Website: ulta-beauty
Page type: billing-address
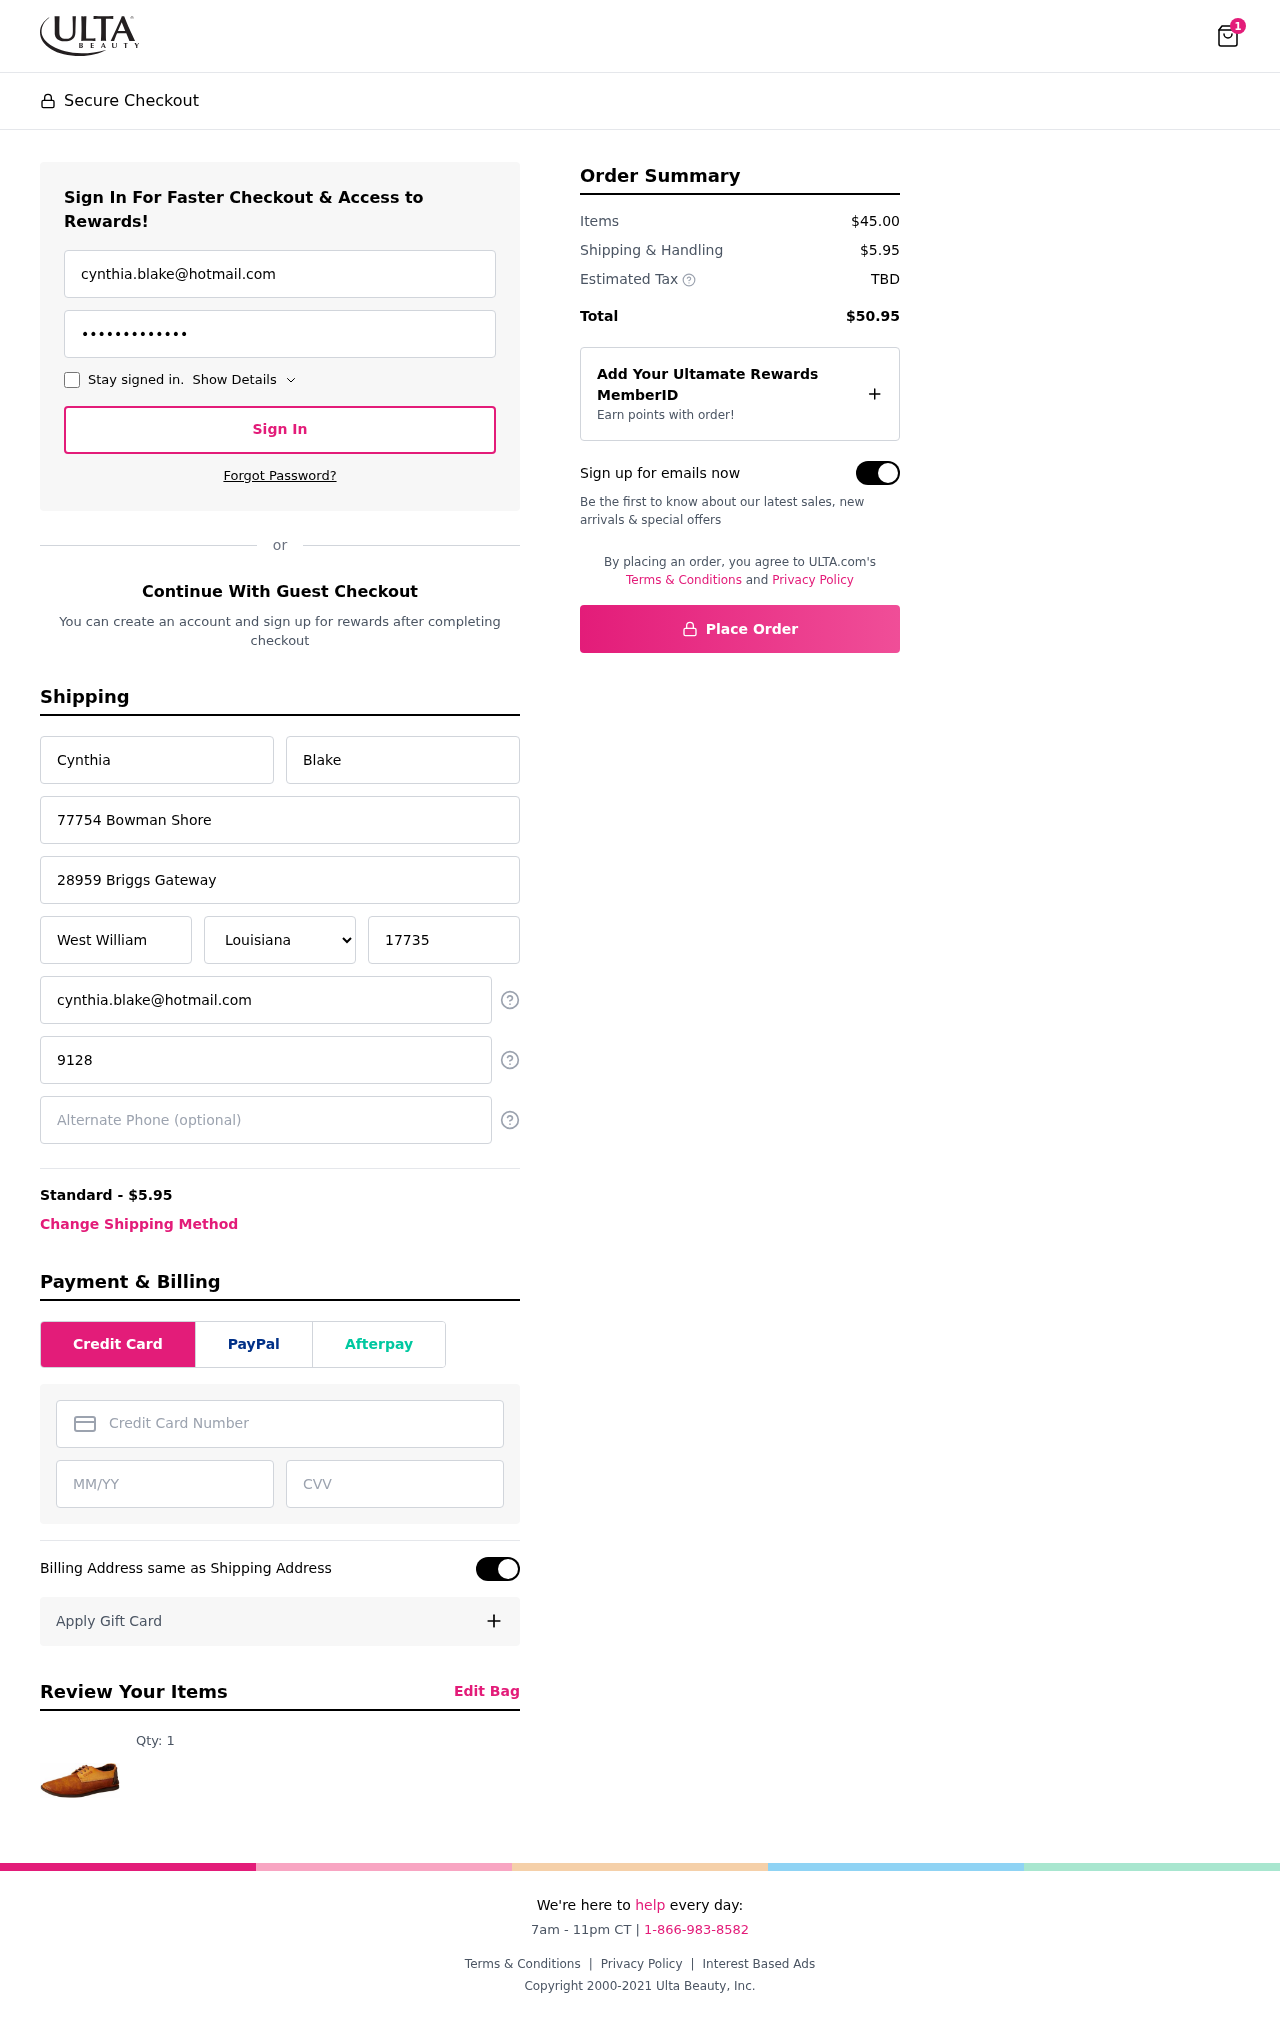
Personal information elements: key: PII_STATE
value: Louisiana
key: PII_EMAIL
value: cynthia.blake@hotmail.com
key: PII_FIRSTNAME
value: Cynthia
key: PII_LASTNAME
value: Blake
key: PII_STREET
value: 77754 Bowman Shore
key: PII_STREET2
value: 28959 Briggs Gateway
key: PII_CITY
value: West William
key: PII_POSTCODE
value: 17735
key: PII_PHONE
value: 9128044210
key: PII_CARD_NUMBER
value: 3711 0042 4970 316
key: PII_CARD_EXPIRY
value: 09/30
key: PII_CARD_CVV
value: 0150
Product elements: key: PRODUCT1_QUANTITY
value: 1
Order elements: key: ORDER_NUM_ITEMS
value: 1
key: ORDER_SHIPPING_COST
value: $5.95
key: ORDER_SUBTOTAL
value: $45.00
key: ORDER_TOTAL
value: $50.95